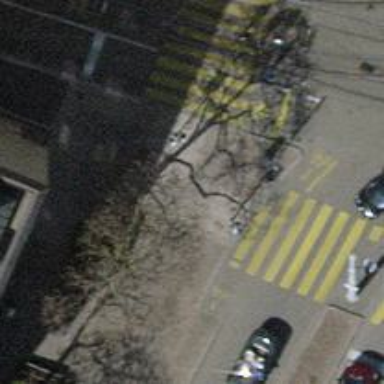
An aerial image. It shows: Kerb barrier.